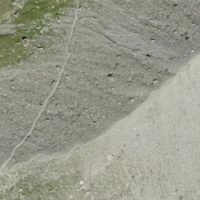
EUNIS habitat code: 48
Species observed at this site:
Montifringilla nivalis